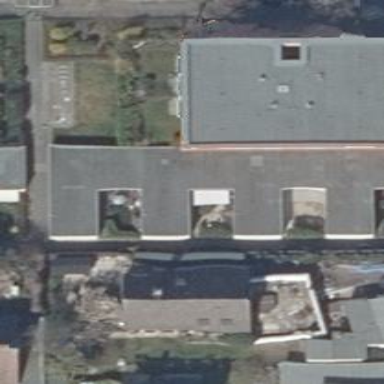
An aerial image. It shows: Flat roof terrace building.